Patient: sex M, age 71
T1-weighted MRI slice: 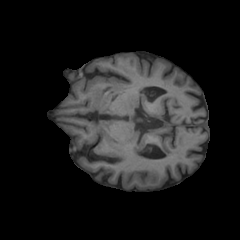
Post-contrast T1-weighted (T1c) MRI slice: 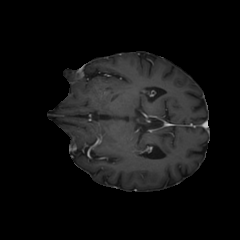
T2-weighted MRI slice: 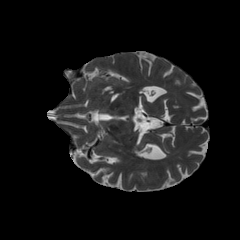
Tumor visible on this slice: no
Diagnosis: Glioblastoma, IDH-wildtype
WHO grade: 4